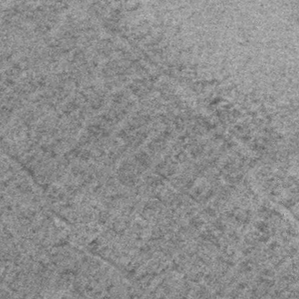
Label: frost